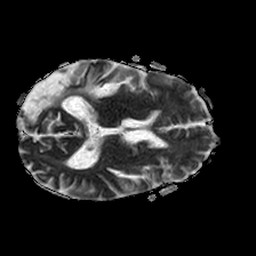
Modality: ADC
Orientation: axial
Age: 47
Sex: female
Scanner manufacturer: philips
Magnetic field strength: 1.5 T
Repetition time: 3.406 s
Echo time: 0.06922 s